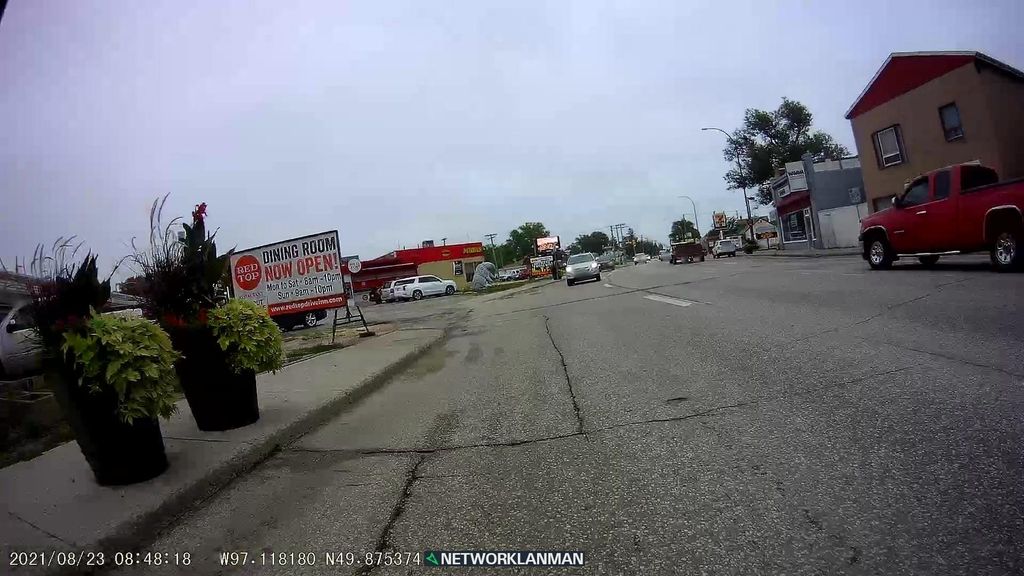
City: winnipeg